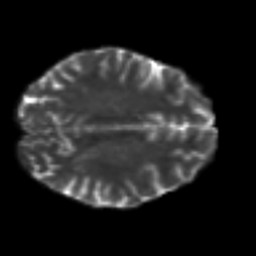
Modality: T2w
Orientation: axial
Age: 26
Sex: female
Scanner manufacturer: siemens
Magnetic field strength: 3 T
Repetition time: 7 s
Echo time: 0.0926 s